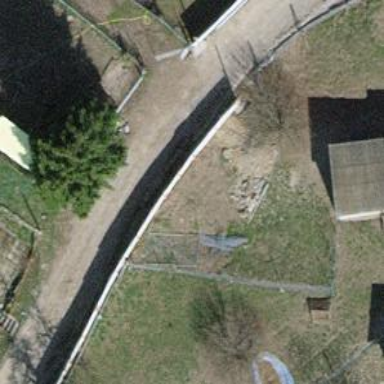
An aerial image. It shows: Fence is in the image.